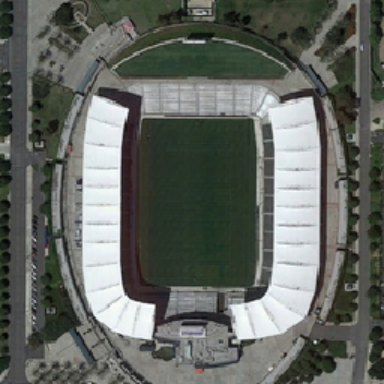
It is a grand stadium that can accommodate hundreds of people .